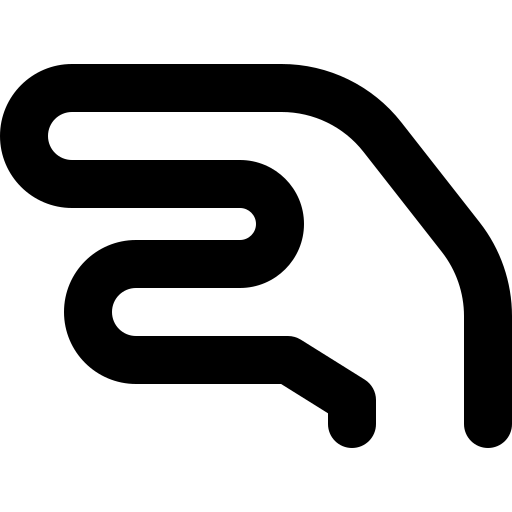
Tags: icon, FontAwesome, fa-icon, outline, hand, lizard